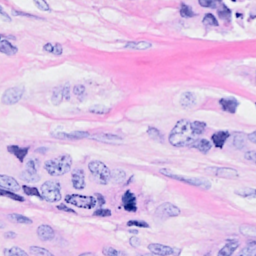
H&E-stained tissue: Breast